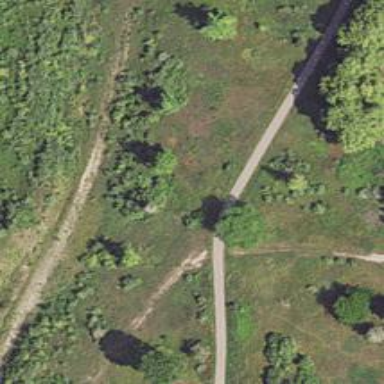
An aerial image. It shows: Asphalt cycleway.